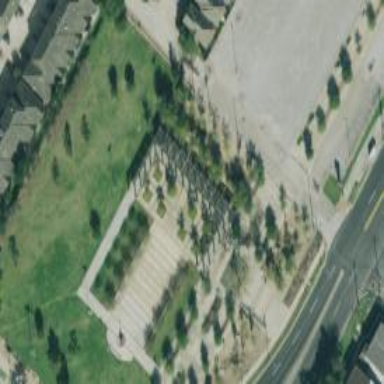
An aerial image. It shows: Lovely park for leisure and relaxation.